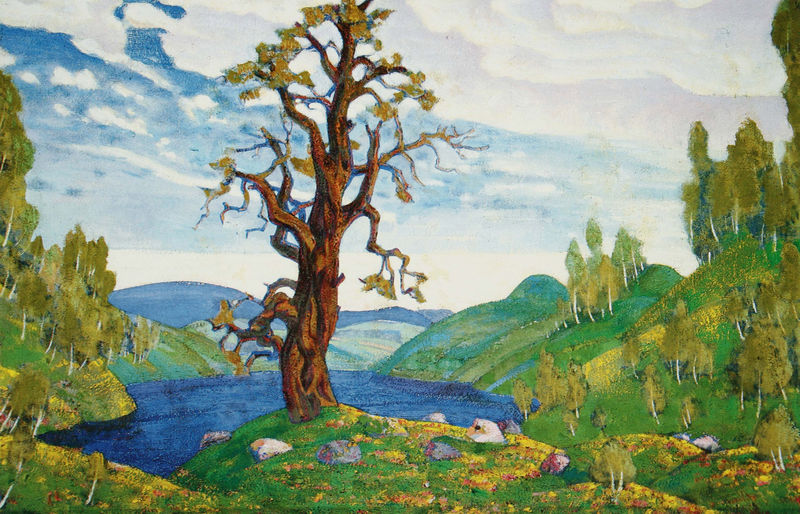
Titel: Frühjahrsfest
Künstler: Nikolaj Roerich
Standort: St. Petersburg
Institution: Russisches Museum
Schlagwörter: baum, blau, himmel, wasser, wolken, bäume, gelb, grün, landschaft, see, braun, grau, rot, wiese, stein, steine, birken, hügel, rosa, berge, naiv, idylle, wälder